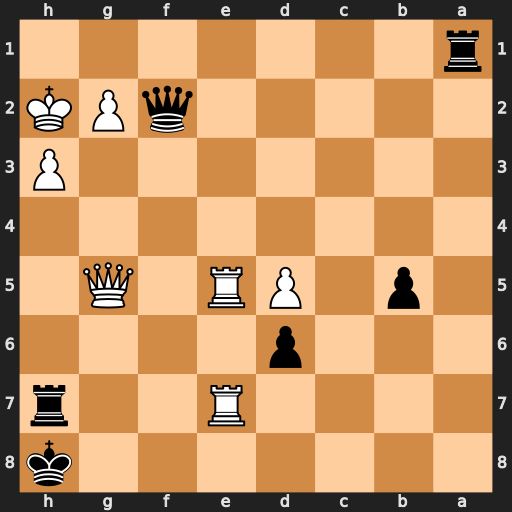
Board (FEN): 7k/4R2r/3p4/1p1PR1Q1/8/7P/5qPK/r7
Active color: b
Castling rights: -
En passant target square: -
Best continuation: Qg1+ Kg3 Ra3+ Kg4 Qxg2+ Kf5 Qxg5+